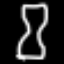
Label: hourglass